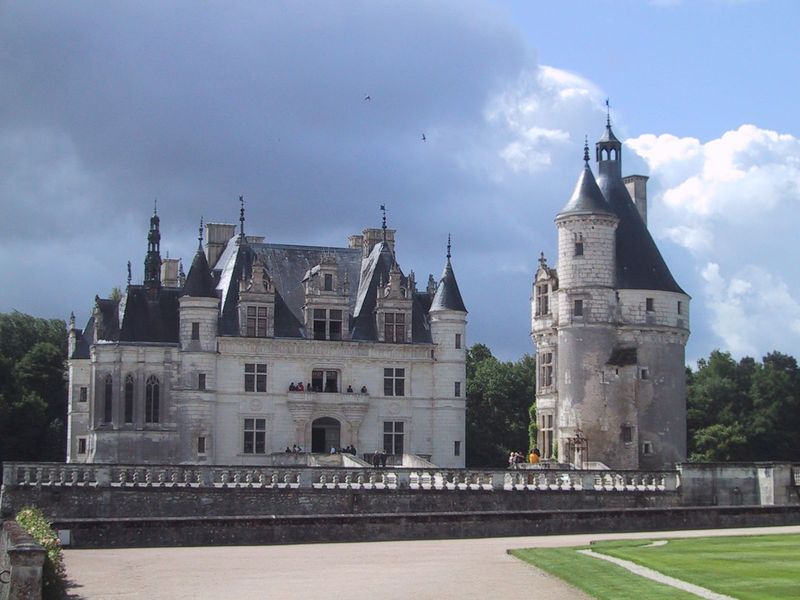
Titel: Das Schloss der Frauen (Le Chateau des Dames)
Standort: Chenonceau, Le Chateau des Dames (EU - F)
Schlagwörter: blau, himmel, wolken, menschen, fenster, tür, weiss, anlage, dach, haus, park, rasen, schloss, weg, barock, vögel, wald, stock, turm, garten, giebel, mauer, schornsteine, treppe, geländer, tor, foto, eingang, erker, burg, türmchen, türme, balustrade, gauben, gaube, loire, rundturm